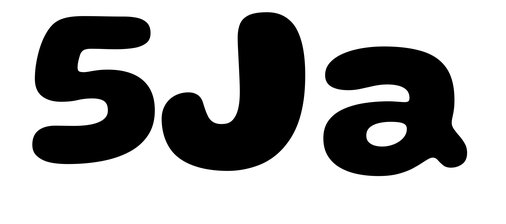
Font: Gluten_Bold